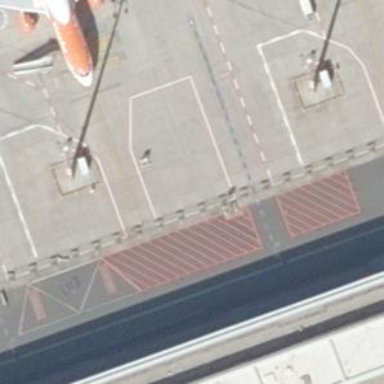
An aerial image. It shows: Parking position at the airport with concrete surface.